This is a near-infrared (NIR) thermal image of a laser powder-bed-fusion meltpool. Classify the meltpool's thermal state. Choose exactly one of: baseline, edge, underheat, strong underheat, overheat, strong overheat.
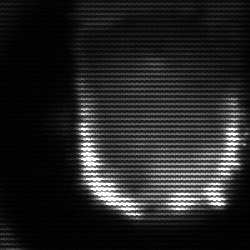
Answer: baseline